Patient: sex M, age 37
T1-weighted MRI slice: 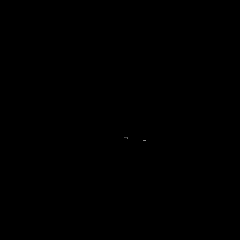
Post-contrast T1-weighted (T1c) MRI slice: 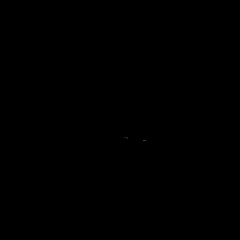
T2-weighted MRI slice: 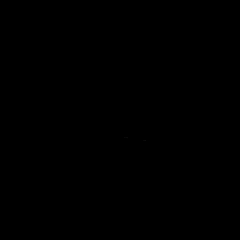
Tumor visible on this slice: no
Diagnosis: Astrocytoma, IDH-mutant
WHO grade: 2